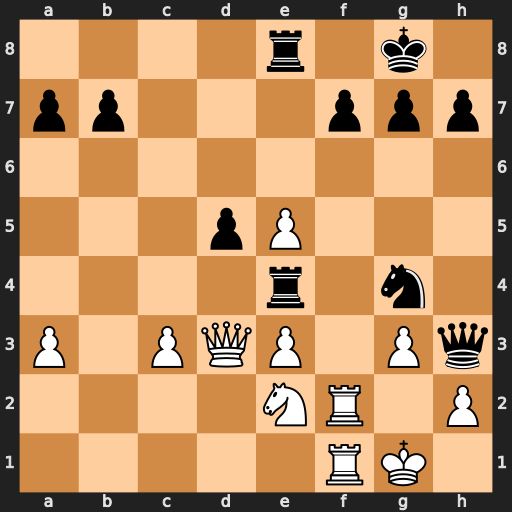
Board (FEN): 4r1k1/pp3ppp/8/3pP3/4r1n1/P1PQP1Pq/4NR1P/5RK1
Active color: w
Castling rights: -
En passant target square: -
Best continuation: Qxd5 Nxf2 Rxf2 Qe6 Qxe4